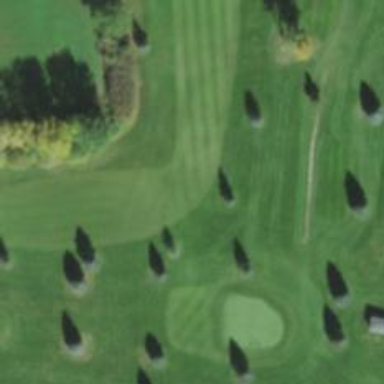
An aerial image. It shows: Golf hole.